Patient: sex F, age 54
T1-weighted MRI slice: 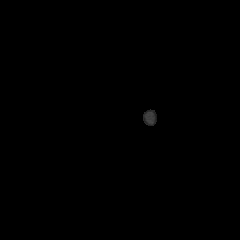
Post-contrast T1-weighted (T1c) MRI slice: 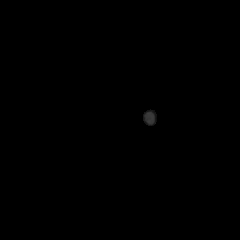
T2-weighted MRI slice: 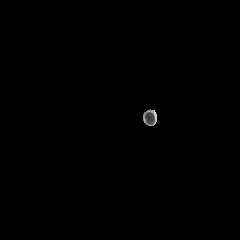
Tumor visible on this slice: no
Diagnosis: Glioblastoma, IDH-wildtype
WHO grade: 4